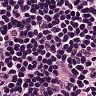
Metastatic tissue present: no